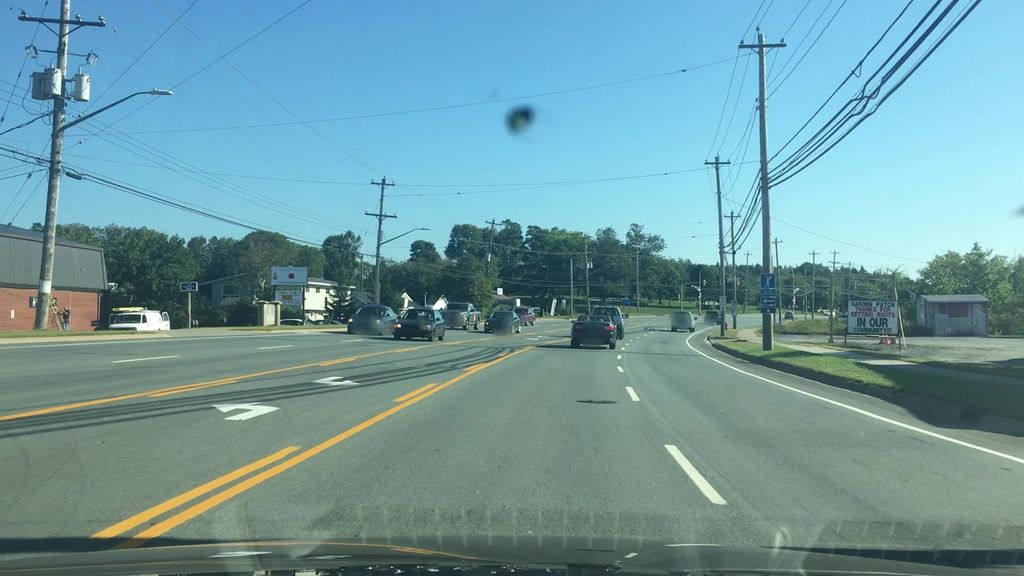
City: halifax